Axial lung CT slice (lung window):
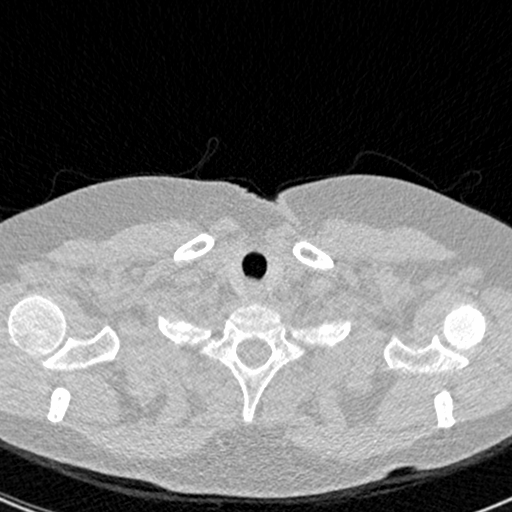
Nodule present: no